The plot is a Hilbert-envelope spectrum of a rotating bearing's acceleration signal, annotated with the bearing's characteristic defect frequencies. Diagnose the bearing from this image, choosing from: normal, inner_race, outer_race, ball.
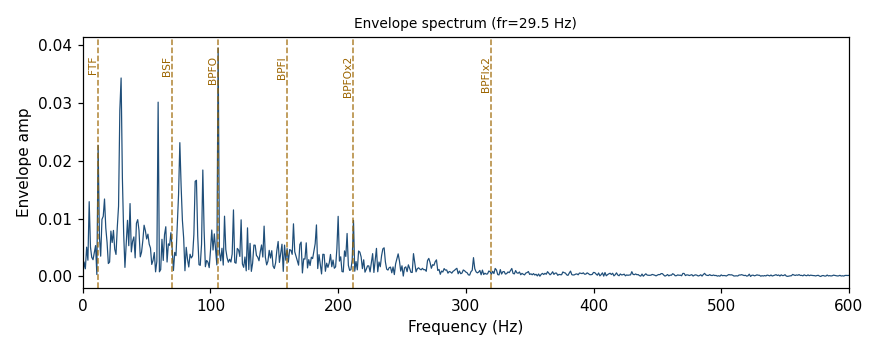
Answer: outer_race